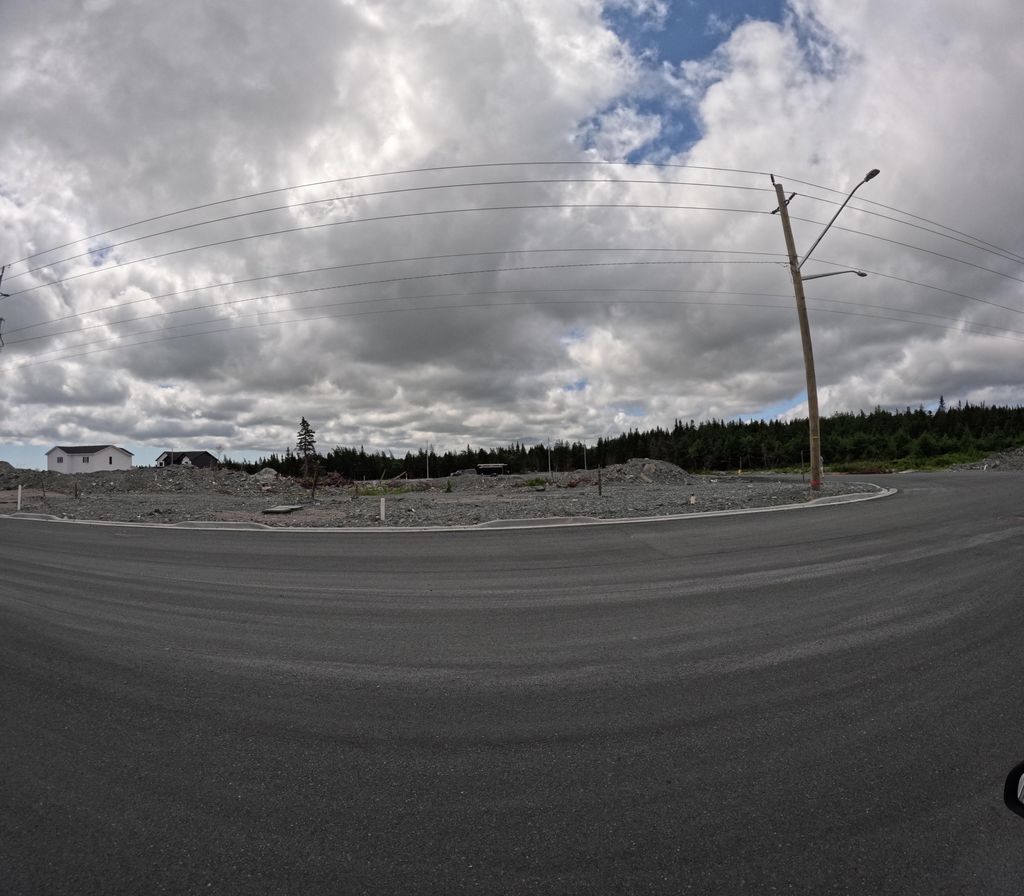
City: st_johns